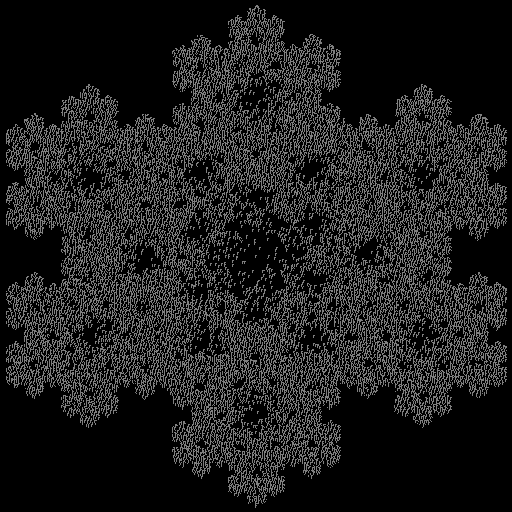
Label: koch_snowflake